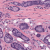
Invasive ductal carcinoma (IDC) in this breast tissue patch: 1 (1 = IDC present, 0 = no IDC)